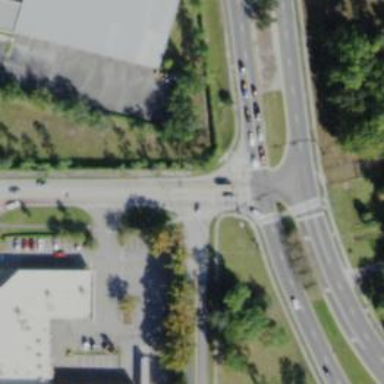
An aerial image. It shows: Marked road crossing.